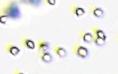
Label: Phaeocystis